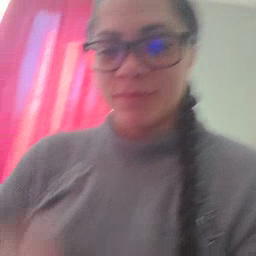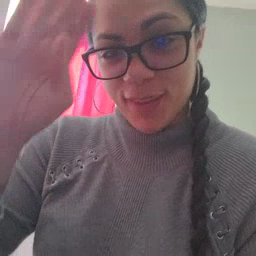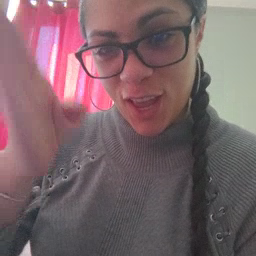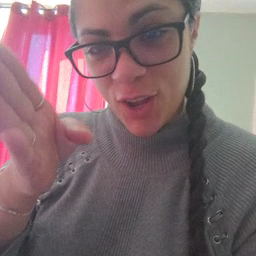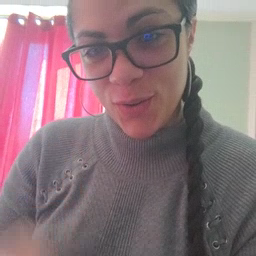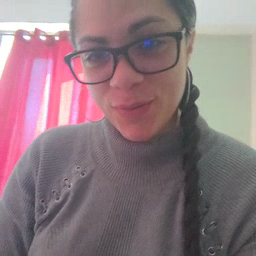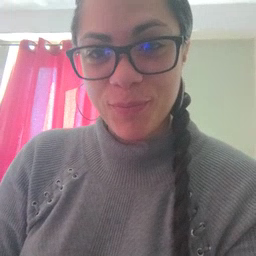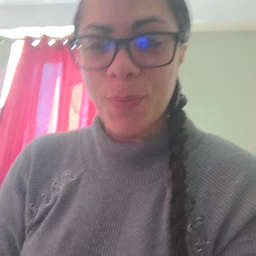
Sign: hello